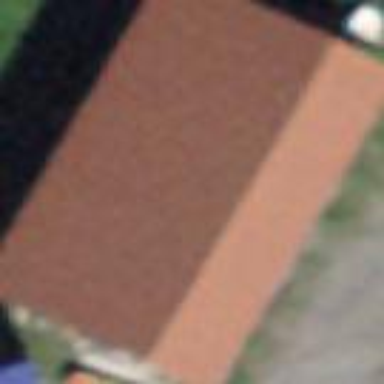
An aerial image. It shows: Shed building.